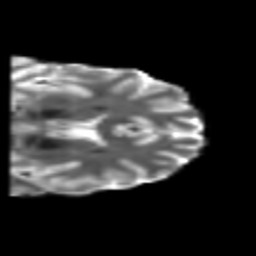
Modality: T2w
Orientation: coronal
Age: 18
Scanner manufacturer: philips
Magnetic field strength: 3 T
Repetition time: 8.6 s
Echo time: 0.127 s